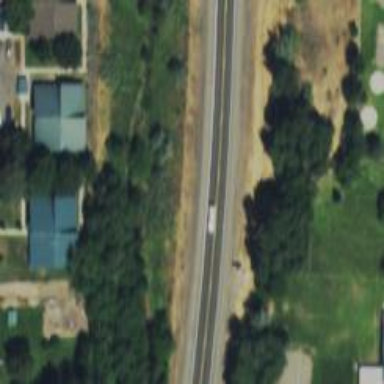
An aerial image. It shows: Asphalt trunk highway.